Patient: sex M, age 52
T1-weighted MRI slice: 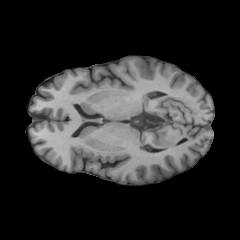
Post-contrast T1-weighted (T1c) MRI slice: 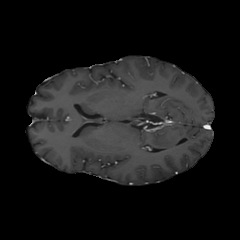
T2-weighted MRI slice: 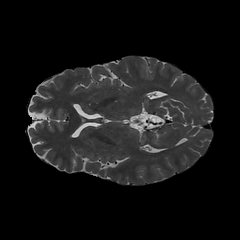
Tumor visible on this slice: no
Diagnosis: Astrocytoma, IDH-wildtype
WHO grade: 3